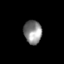
Tissue: skin
Cell type: Fibroblasts
Senescence score: 0.6792
Nuclear area (px): 413
Mean DAPI intensity: 136.944